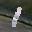
Label: 1